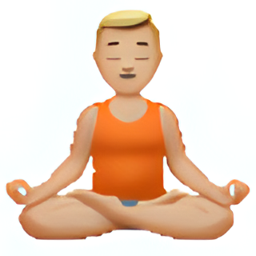
Name: man in lotus position medium light skin tone
Emoji: 🧘🏼‍♂️
Group: People & Body
Sub-group: person-resting